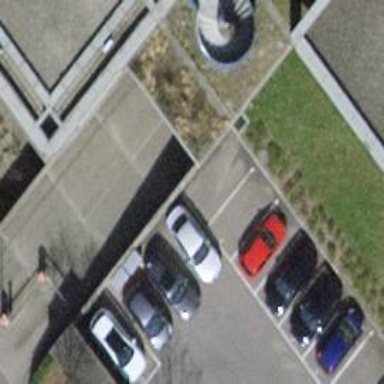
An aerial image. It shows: Parking area.